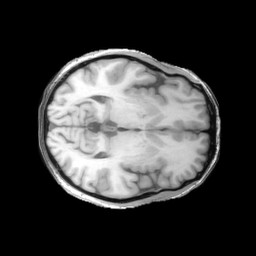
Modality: T1w
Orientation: axial
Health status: ill
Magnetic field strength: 3 T